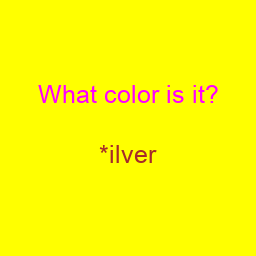
Color: brown
Color name shown: silver
Background color: yellow
Question text color: magenta